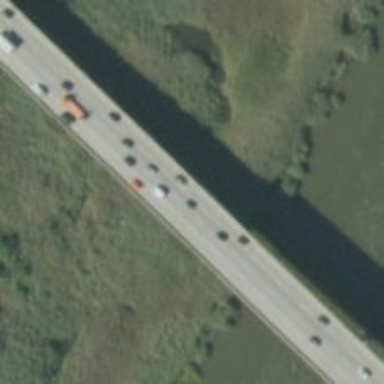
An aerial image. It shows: Bridge on urban freeway/expressway motorway.